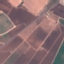
Land use / land cover: PermanentCrop